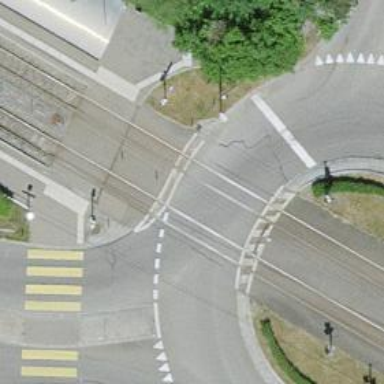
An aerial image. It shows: Level crossing with lights at the railway.